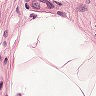
Metastatic tissue present: no